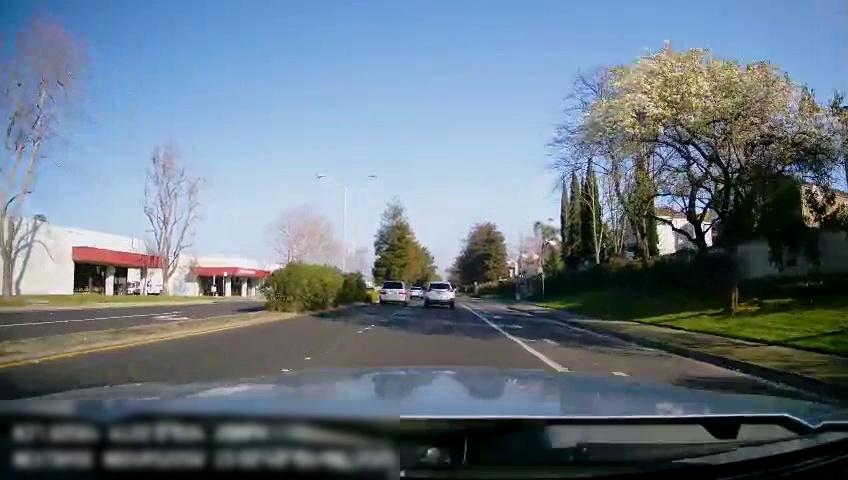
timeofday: Day
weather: Sunny
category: Drivable Space
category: Drivable Space
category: Vehicles | SUV
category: Vehicles | Van
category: Vehicles | SUV
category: Lanes | Alternate Lane
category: Lanes | Opposite Lane
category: Lanes | Current Lane
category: Lanes | Current Lane